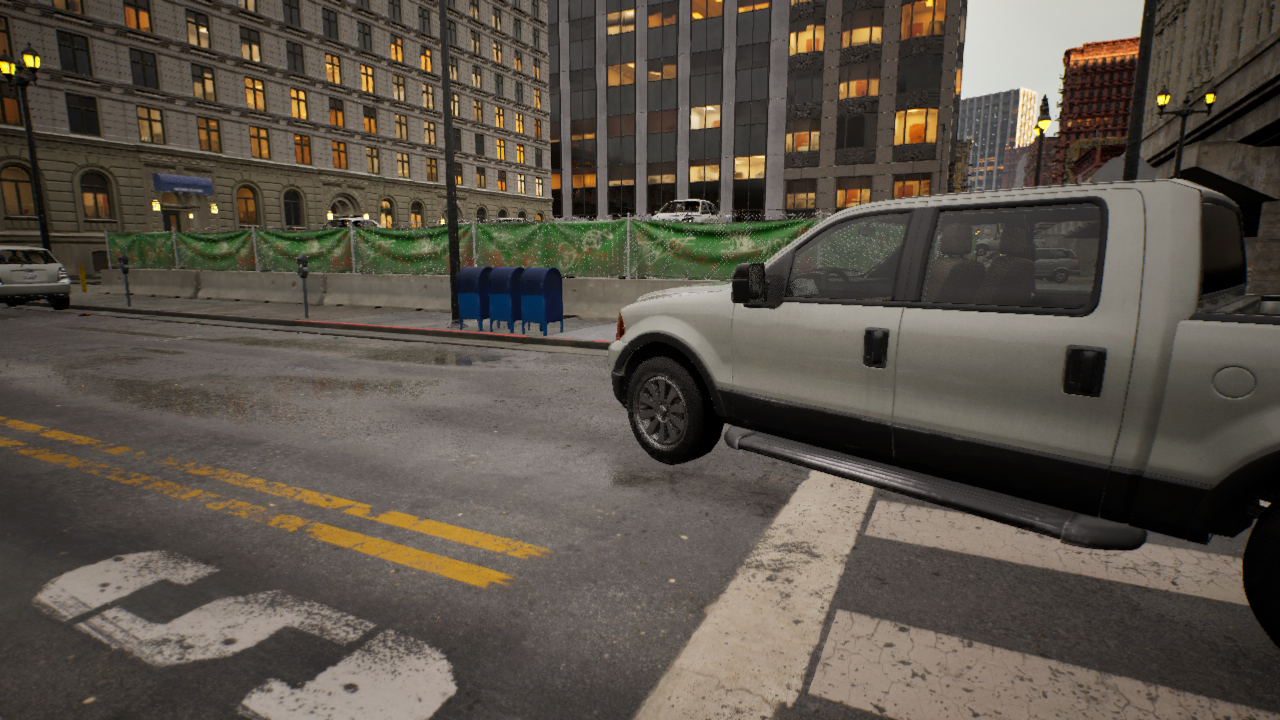
Venue: intersection
Lighting: golden hour
Vehicle rig: pickup